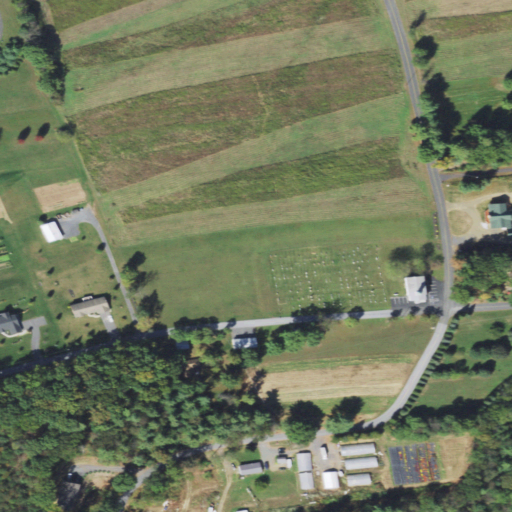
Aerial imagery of mountain in Pennsylvania named Summer Hill containing cultivated crops, open development, pasture, deciduous forest, low intensity development, mixed forest, shrub, and medium intensity development